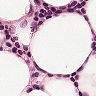
Metastatic tissue present: no